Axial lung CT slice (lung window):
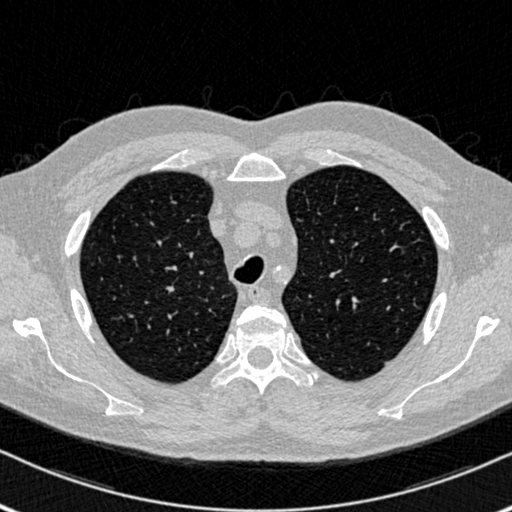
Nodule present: no